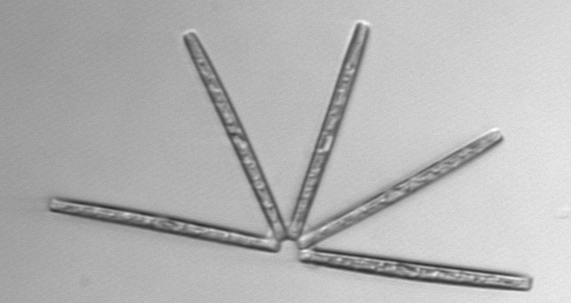
Label: Thalassionema